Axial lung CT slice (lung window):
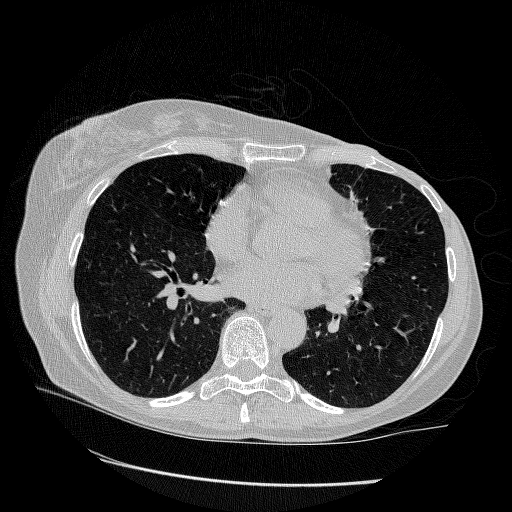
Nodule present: no